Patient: sex F, age 65
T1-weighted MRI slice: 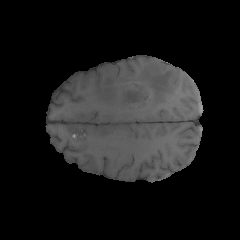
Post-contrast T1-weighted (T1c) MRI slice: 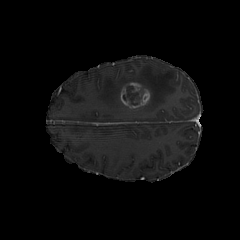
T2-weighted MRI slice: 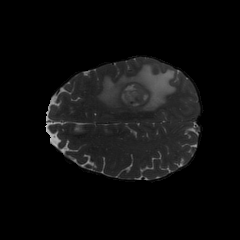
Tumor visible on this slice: yes
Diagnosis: Glioblastoma, IDH-wildtype
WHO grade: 4